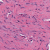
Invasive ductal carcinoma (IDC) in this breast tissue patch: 0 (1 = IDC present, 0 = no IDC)